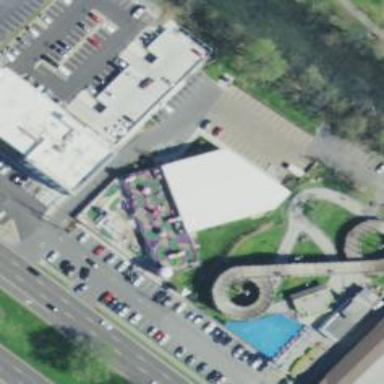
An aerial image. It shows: Theme park.